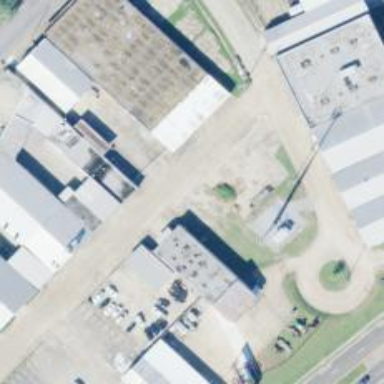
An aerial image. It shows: Commercial building.